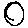
Label: moon